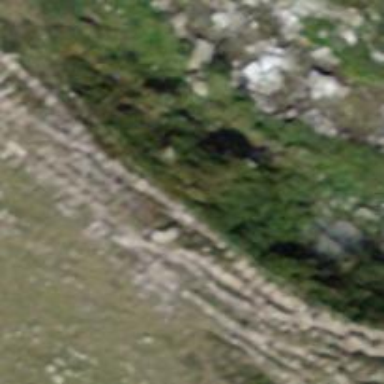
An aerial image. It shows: Cliff in nature.